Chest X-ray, PA view. Patient: 43 years old, sex M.
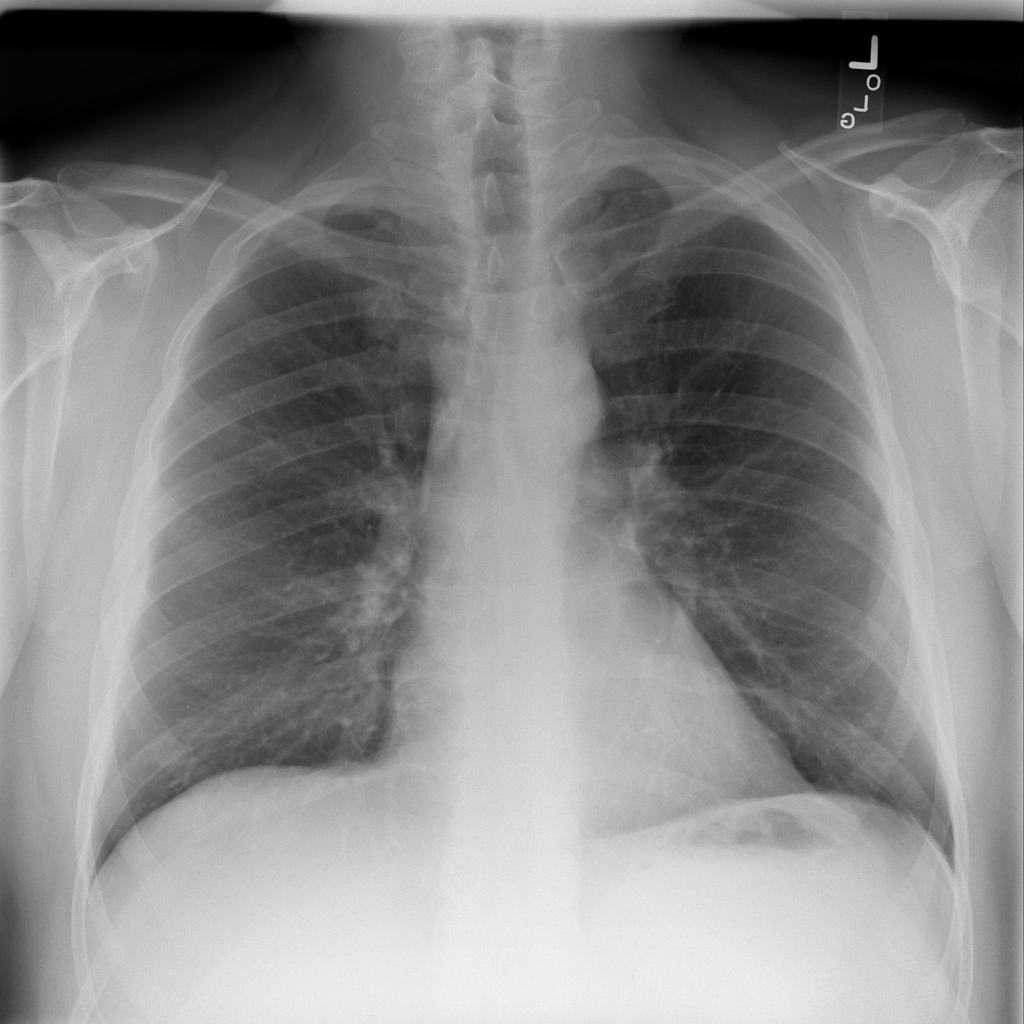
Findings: No Finding